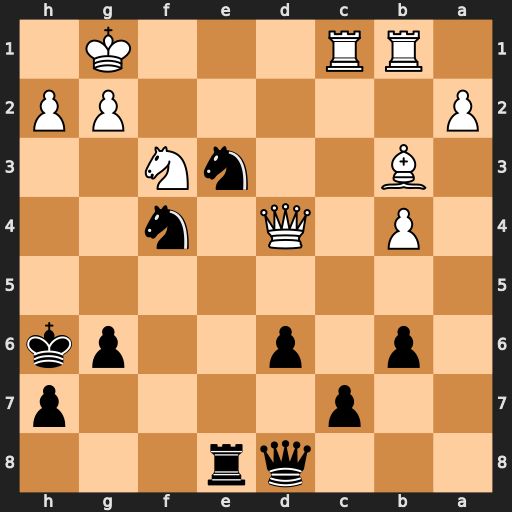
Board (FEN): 3qr3/2p4p/1p1p2pk/8/1P1Q1n2/1B2nN2/P5PP/1RR3K1
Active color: b
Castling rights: -
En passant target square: -
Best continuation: Ne2+ Kh1 Nxd4